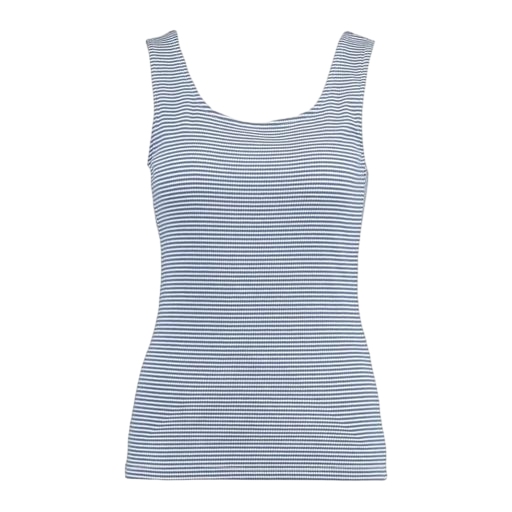
blue striped tank top, blue and white tank top, blue striped tank, white background